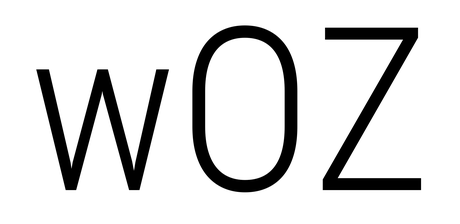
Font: Roboto_Condensed_Light